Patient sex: M
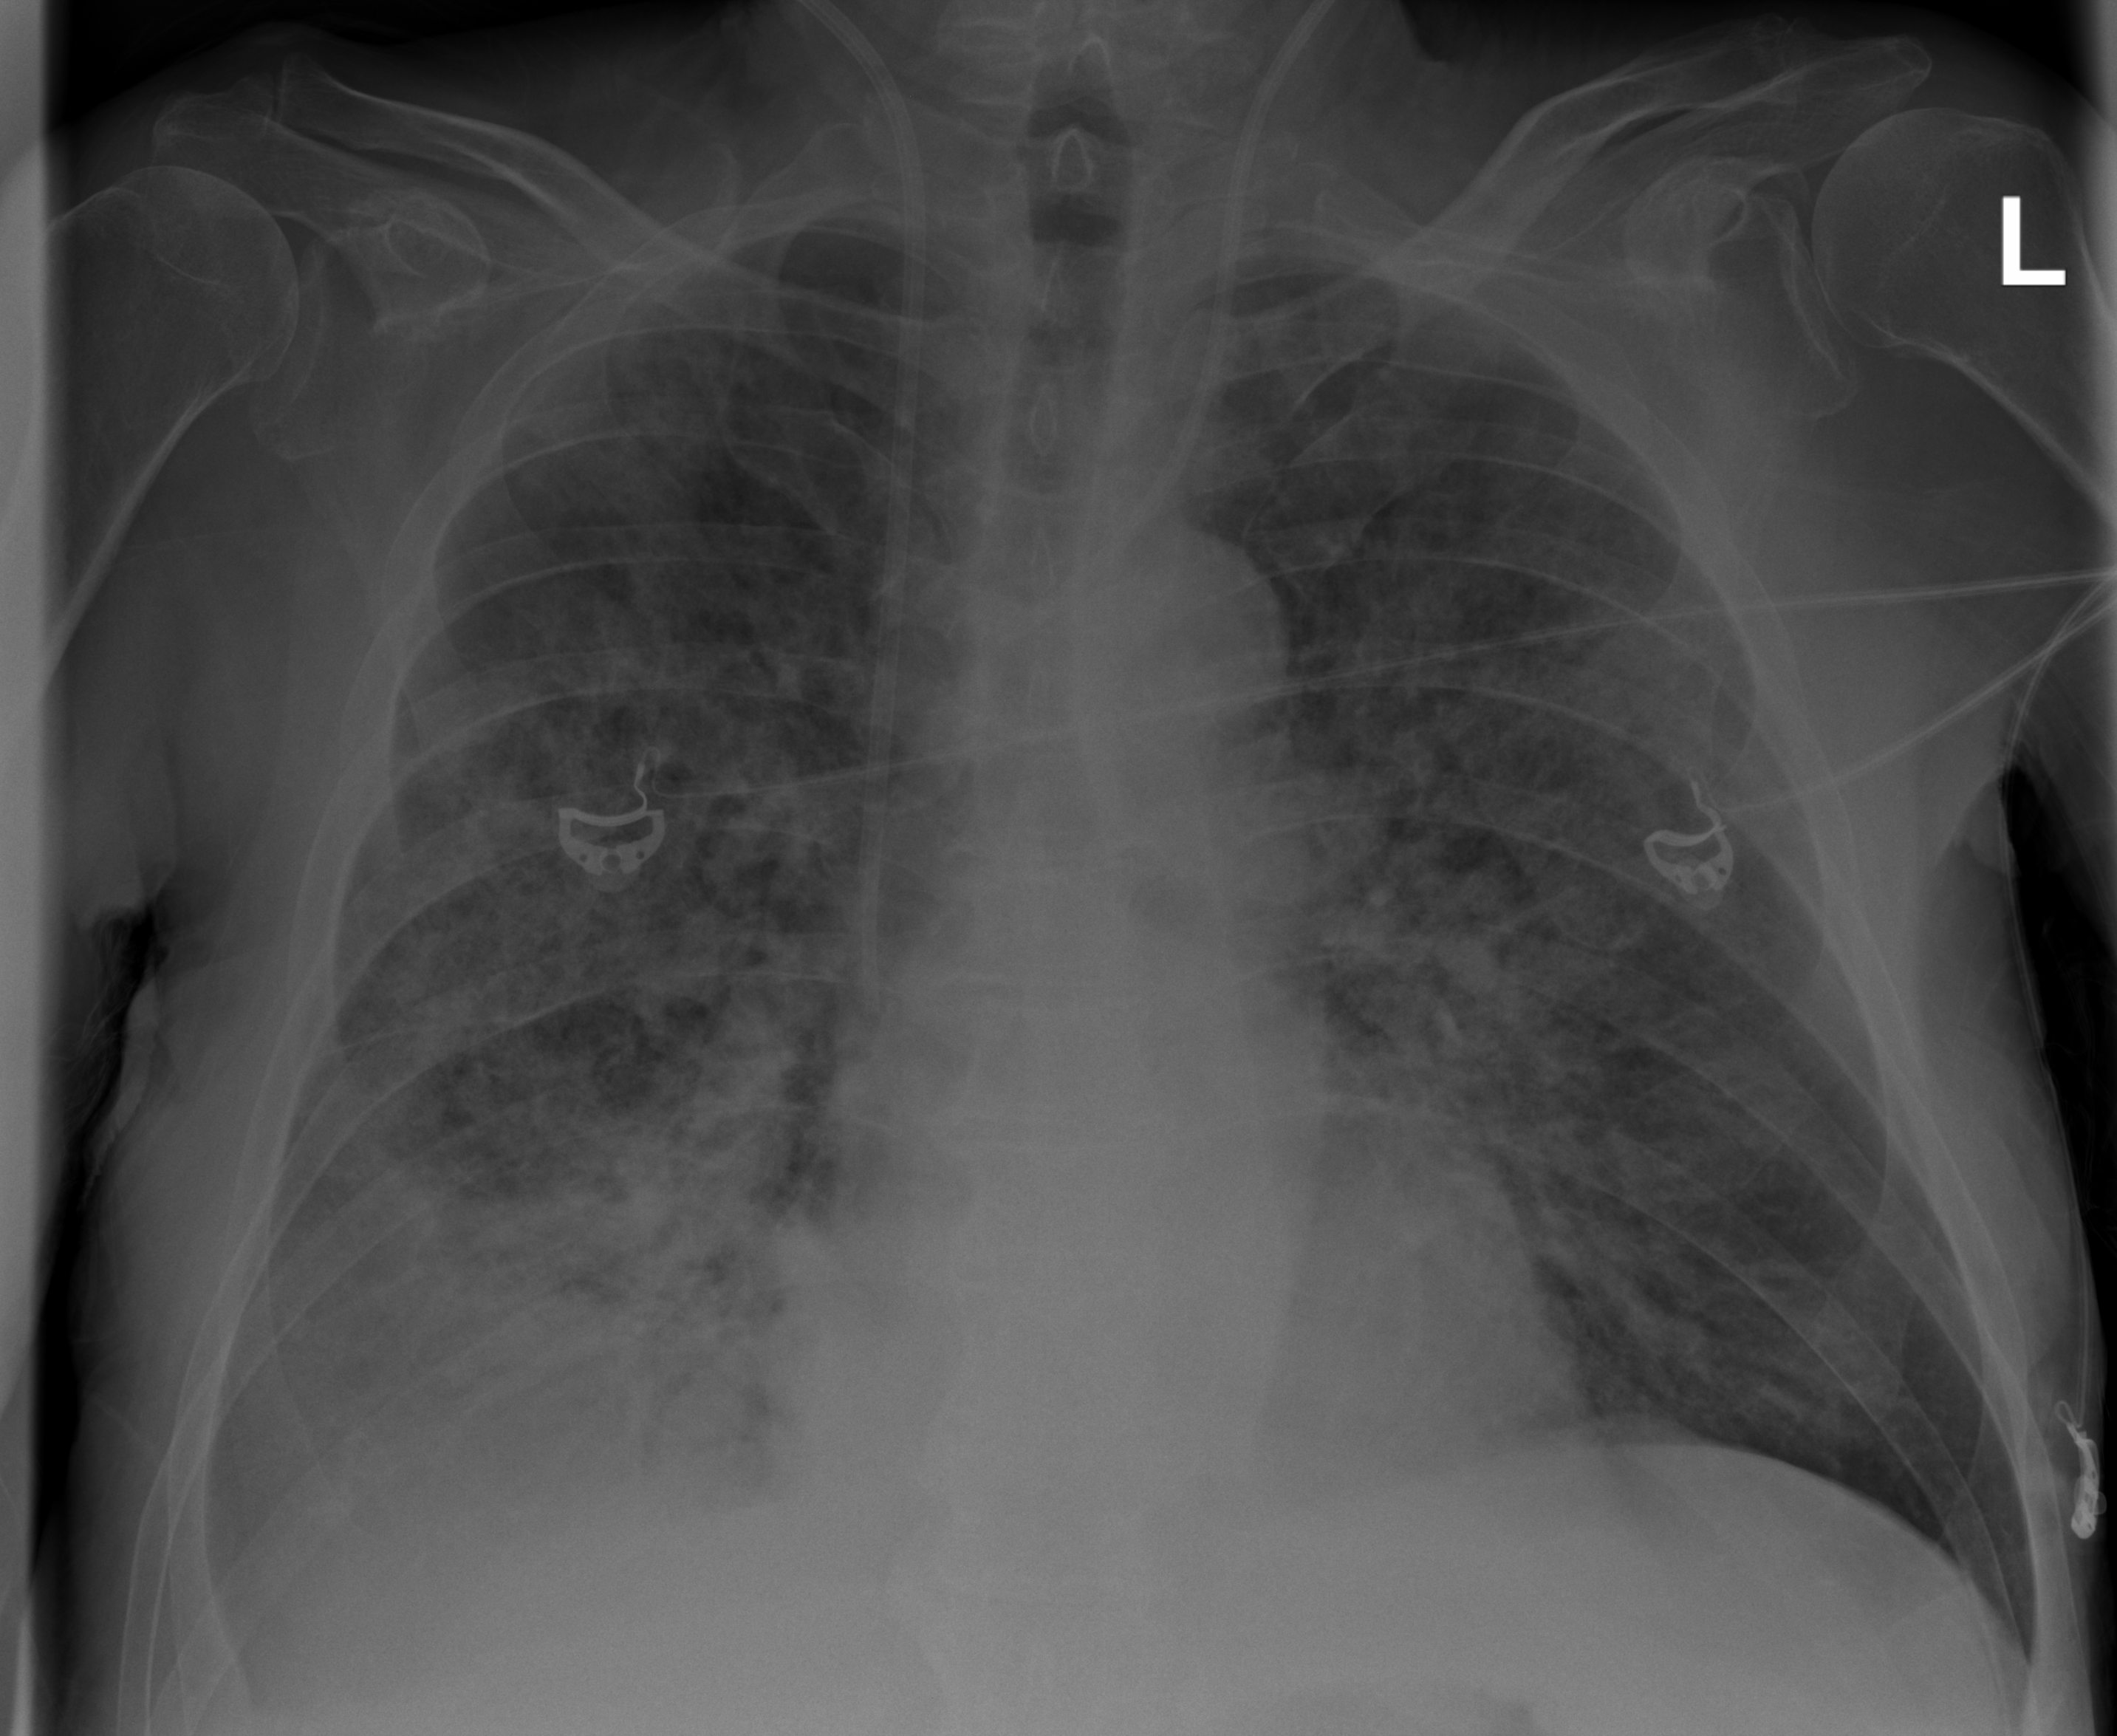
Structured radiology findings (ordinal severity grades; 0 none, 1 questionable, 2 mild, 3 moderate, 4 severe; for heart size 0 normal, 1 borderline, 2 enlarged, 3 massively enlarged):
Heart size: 0
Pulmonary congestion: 2
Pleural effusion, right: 2
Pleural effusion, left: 0
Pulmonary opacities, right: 4
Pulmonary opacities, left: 3
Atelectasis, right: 3
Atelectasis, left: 2